Question: While chewing on my own ideas of how to do collision detection, and researching current algorithms, I came across a theory that people say is fast, and accurate, called Hyperplane separation theorem, and applied to computer science, you gather an object's axis, then project both shapes on the axis, for them to be colliding, all projections must overlap, since I'm doing an AABB-Triangle collision, I used the AABB's axis, as they are much easier to project, but when I began thinking it over, I found a flaw (either in my understanding of the theory, or the theory itself), where both axis can be overlapping, but the two objects non-intersecting, I have attached an image as an example:

The first set being an ideal situation, where a collision is found, the second set being the flaw (false positive).
If it is a flaw in the algorithm, could people suggest other algorithms to use for AABB-Triangle collision? I can read almost every programming language, so feel free to post uncommon ones.
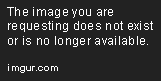
Answer: Sorry, I had a complete misunderstanding :-) I thought it was drawing an axis across a face, it is actually drawing an axis along the face, Thankyou Teepeemm for pointing out that I need to check both surfaces!